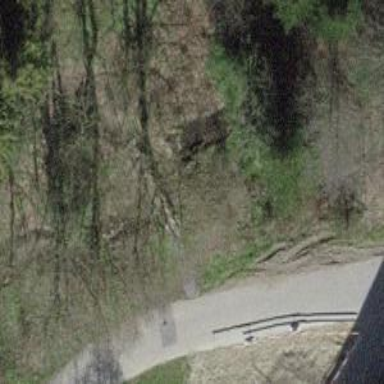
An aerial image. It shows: Path on bridge.